Question: '''
string s = "cat".PadRight(8);
string s2 = "poodle".PadRight(8);
Console.Write(s);
Console.WriteLine("feline");
Console.Write(s2);
Console.WriteLine("canine");
Console.WriteLine();
for (int i = 0; i < 30; i += 8)
{
Console.Write(string.Format("{0} record(s) found.".PadRight(30, '.'), i));
Console.WriteLine("(DONE).");
}
Console.Read();
'''
This gives me this output

Why those '(DONE)' aren't aligned properly like 'feline and canine' ??
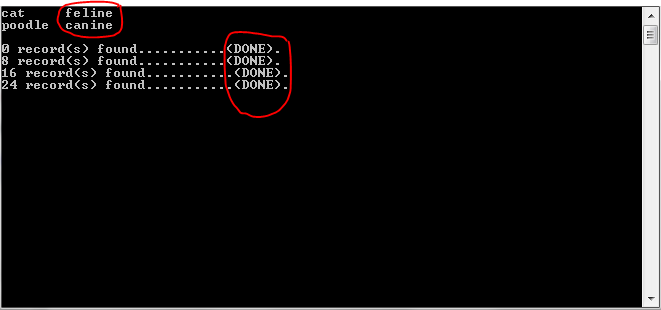
Answer: Use this:
'string.Format("{0} record(s) found.", i).PadRight(30, '.')'
Actually '.PadRight(30, '.')' was the 'string.Format' call, so the string was first padded and then formated.